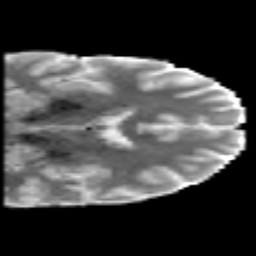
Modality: MD
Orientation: coronal
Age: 25
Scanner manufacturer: philips
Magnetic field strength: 3 T
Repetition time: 8.593 s
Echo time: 0.1268 s